Question: I'm trying to make a h2 element with a line in a background, but only in the remaining space. inside H2, but user will generate content by WYSIWIG, so I can't use additional elements in h2. I tried many things with :before and :after, but with no success. Maybe someone dealt with this before and came up with clever idea?

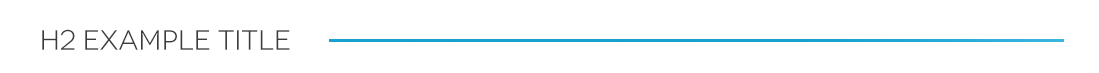
Answer: You can do this with the pseudo element :
<URL>
'''
<div id="content">
<h2>Example title</h2>
<p>.. content ..</p>
<p>.. content ..</p>
<h2>Example longer title</h2>
<p>.. content ..</p>
<p>.. content ..</p>
</div>
'''
CSS
'''
#content {
position:relative;
width:500px;
margin:0 auto;
}
h2 {
display:inline-block;
background:#fff;
padding-right:20px;
line-height:1.2em;
}
h2:after {
content:"";
position:absolute;
margin-top:0.6em;
width:100%;
left:0;
height:2px;
background:blue;
z-index:-1;
}
'''